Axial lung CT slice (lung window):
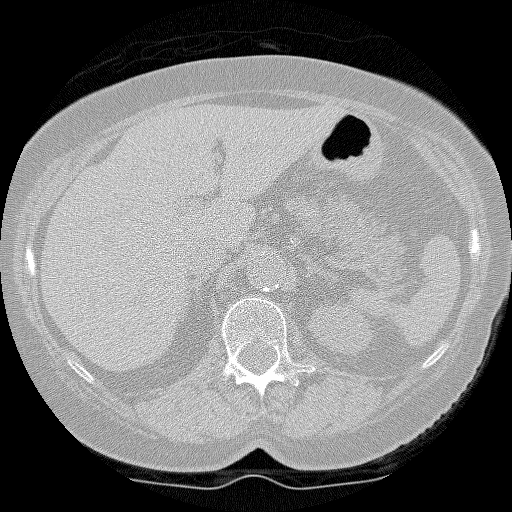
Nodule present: no